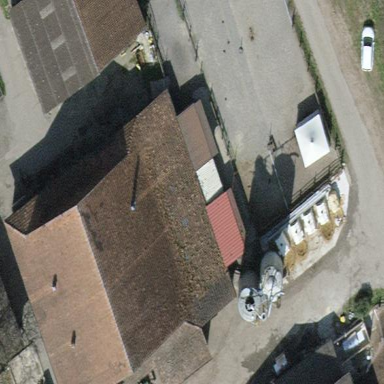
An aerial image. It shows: View of roof of building.